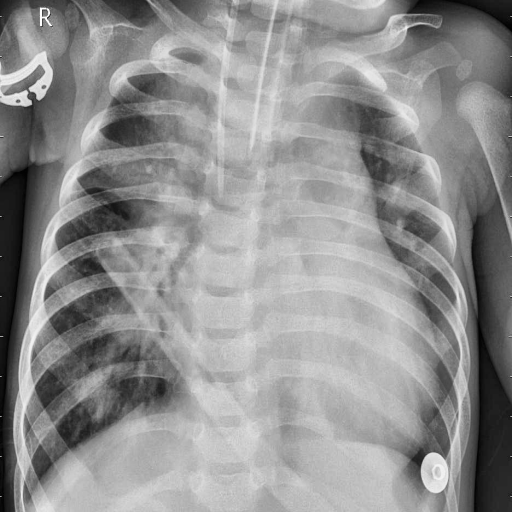
Finding: PNEUMONIA